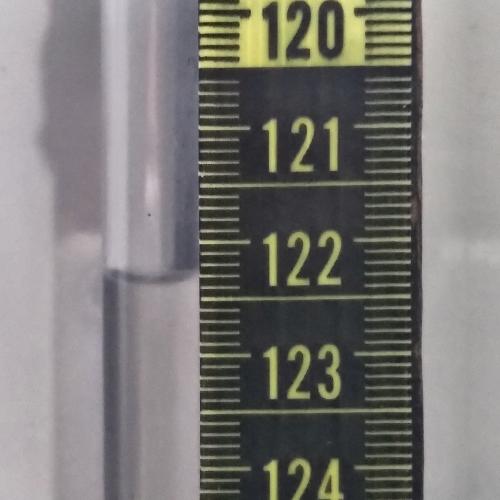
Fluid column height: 122.3 cm